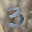
Label: 3